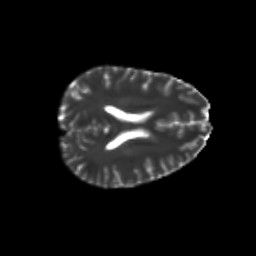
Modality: T2w
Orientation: axial
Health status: healthy
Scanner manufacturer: philips
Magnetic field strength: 3 T
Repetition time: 6.964 s
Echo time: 0.092 s